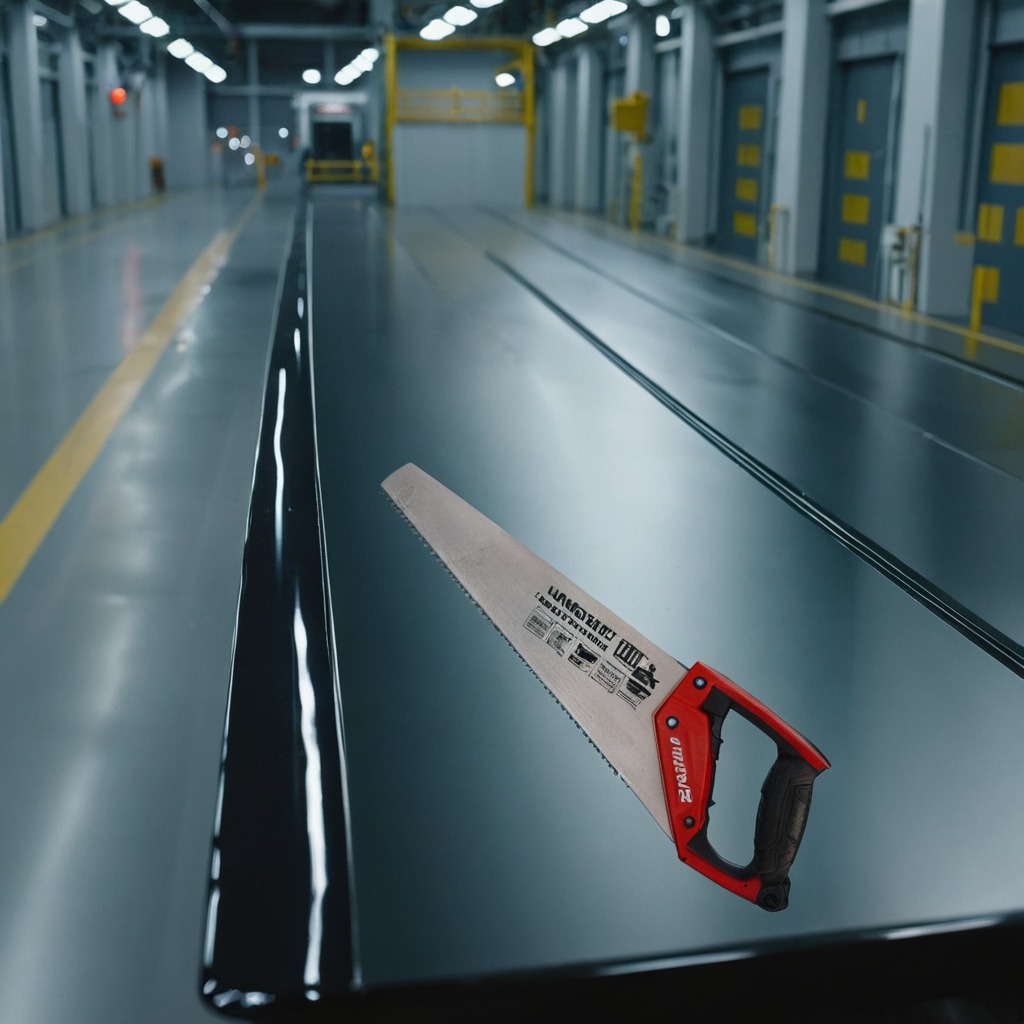
A handheld metal saw is lying on the high-gloss table in a ship maintenance bay industrial lighting.